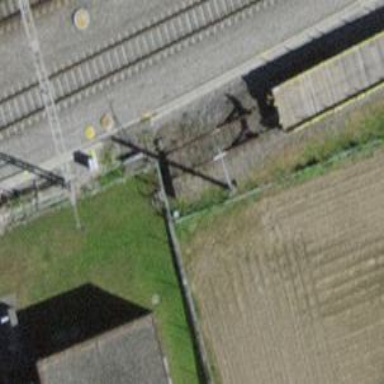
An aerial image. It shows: Railway track with electrified contact lines. This is siding track.